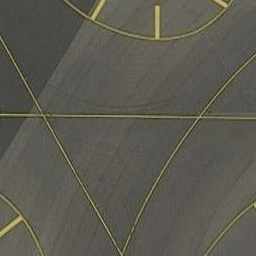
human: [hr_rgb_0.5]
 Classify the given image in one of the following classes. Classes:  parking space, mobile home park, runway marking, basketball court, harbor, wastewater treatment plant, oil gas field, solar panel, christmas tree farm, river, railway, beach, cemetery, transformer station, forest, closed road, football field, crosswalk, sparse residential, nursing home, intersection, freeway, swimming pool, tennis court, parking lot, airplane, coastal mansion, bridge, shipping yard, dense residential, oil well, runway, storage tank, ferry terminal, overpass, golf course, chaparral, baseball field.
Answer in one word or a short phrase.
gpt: runway marking